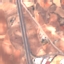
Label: Highway